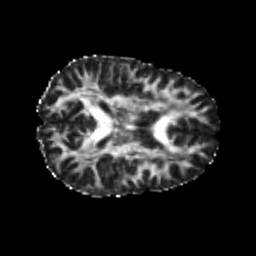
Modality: FA
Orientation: axial
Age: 20
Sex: male
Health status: healthy
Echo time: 0.074 s